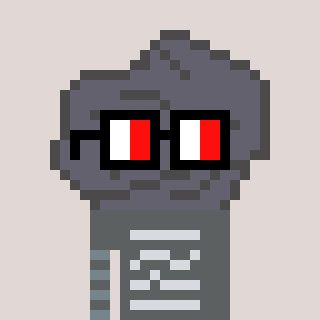
a pixel art character with square glasses with black frames and red eyes, a rock-shaped head and a blue-colored body on a warm background